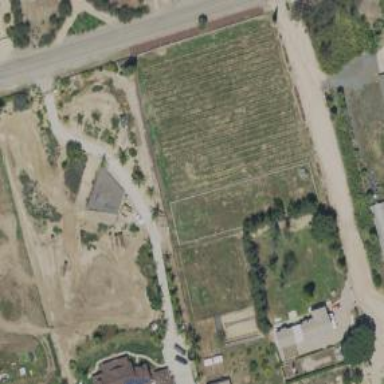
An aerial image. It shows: Farmyard area.